Field crop: maize
Growth stage: 2
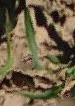
Species: maize